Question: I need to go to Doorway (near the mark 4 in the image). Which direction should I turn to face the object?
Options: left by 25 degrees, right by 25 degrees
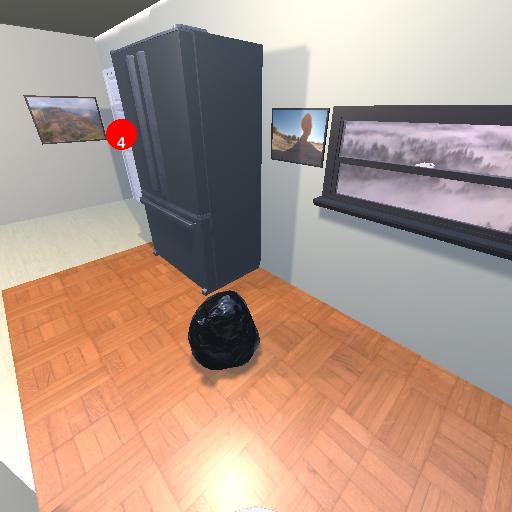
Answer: left by 25 degrees